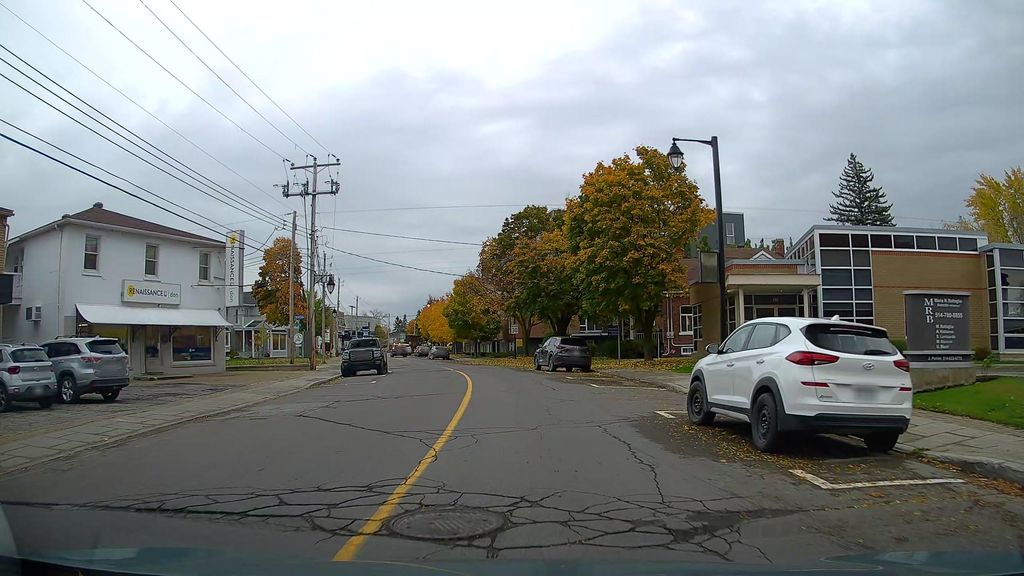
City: montreal